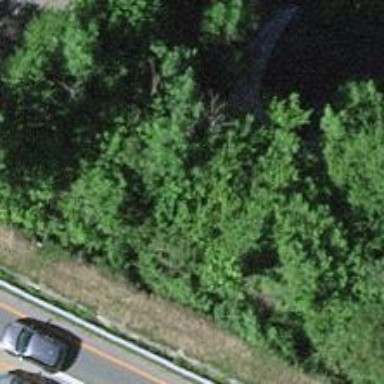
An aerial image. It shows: Path going through tunnel.